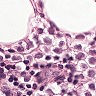
Metastatic tissue present: yes